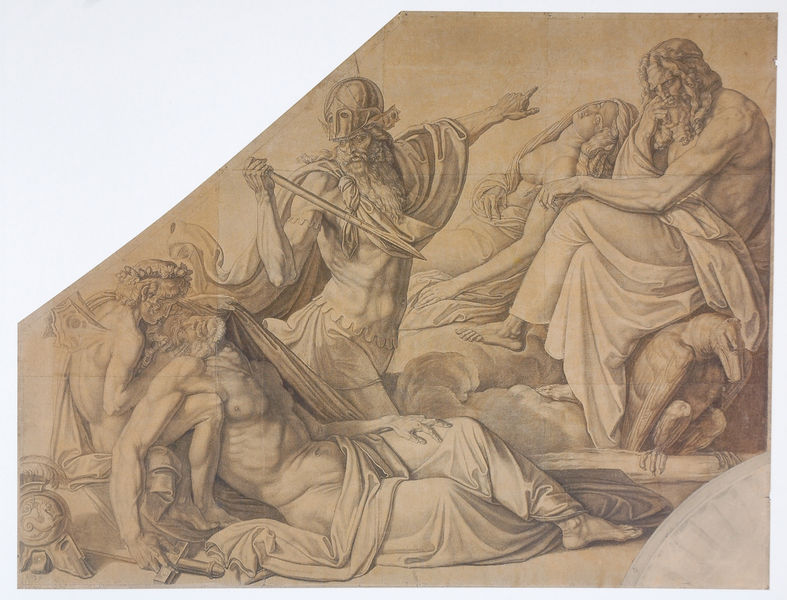
Titel: Agamemnons Traum
Künstler: Peter Cornelius
Standort: Berlin
Institution: Alte Nationalgalerie
Schlagwörter: adler, akt, dunkel, flügel, fuß, gott, hand, held, kampf, körper, mann, nackt, schatten, schlaf, umhang, vogel, weiß, frauen, menschen, mädchen, sitzen, braun, brust, busen, finger, frau, geste, grau, hell, hintergrund, holz, licht, marmor, männer, schwarz, skizze, zeichnung, blick, hund, tuch, wolke, beige, bart, bärte, wand, anatomie, arm, arme, falten, federn, historie, mensch, mord, spitze, stein, tod, tot, toter, trauer, vollbart, gesten, baumstamm, gewand, pose, stoff, stoffe, tücher, gewänder, klassizismus, locken, engel, federbusch, relief, bein, füße, papier, liegen, schlafen, schnabel, bogen, mänenr, leere, graphik, sepia, krieg, schlacht, lanze, falte, zeigefinger, detail, kraft, muskeln, wandgemälde, wandmalerei, bauch, faltenwurf, nachdenklich, brustwarzen, zeigen, nachdenken, oberkörper, schild, antike, maske, denken, vulkan, traum, barfuß, radierung, stich, schwert, schwerter, waffen, verletzt, waffe, denker, bleistift, degen, gestik, helm, entwurf, kranz, lorbeer, mythologie, rüstung, halbrund, karton, portal, helme, ausgestreckt, grab, jesus, sterben, antik, griechen, götter, zeus, olymp, toga, gefährlich, faun, mythos, dolch, griechenland, antikisierend, fingerzeig, kralle, visier, macht, speer, fresko, jupiter, unfertig, brustkorb, reproduktion, helden, herkules, psyche, athene, drachen, gefallen, auferstehung, mörder, sterbender, sterbend, vorzeichnung, richten, erstochen, ausschitt, grafit, speerspitze, verletzter, cornelius, grübeln, hellas, grissaille, agamemnon, befehl, holzstück, holzstücl, zeigefinder, archilles, 1900